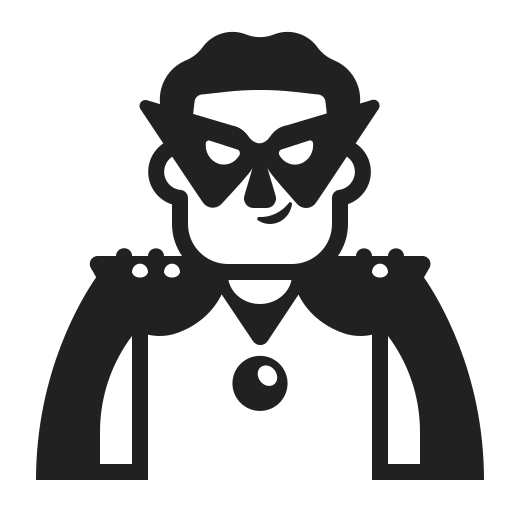
man supervillain high contrast default